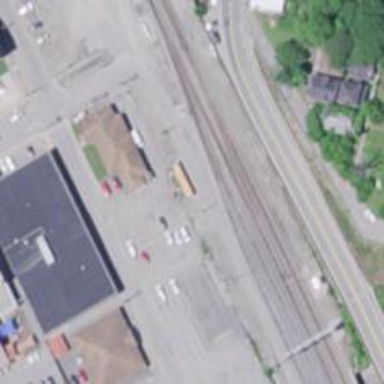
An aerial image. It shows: Railway yard used for servicing trains.